Question: I would like to display the selected stored procedure information not executing or some other kind. I will have my list of stored procedures displayed on the form where the user can select the required and if click on Generate button i would like to display the text of that stored procedure as it is on the web form
Sample Image
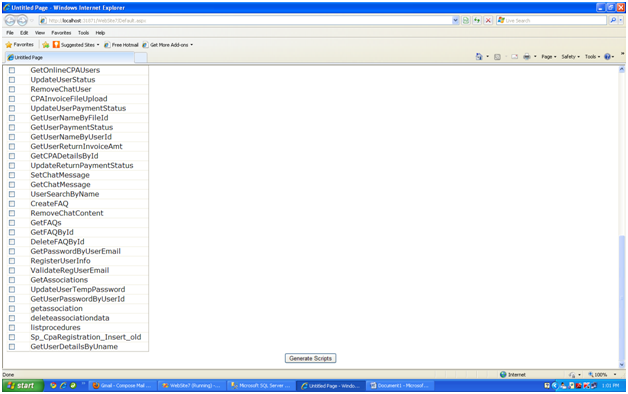
Answer: Got the answer just used this
'''
exec sp_helptext @storproc = 'stored_procedure_name'
'''